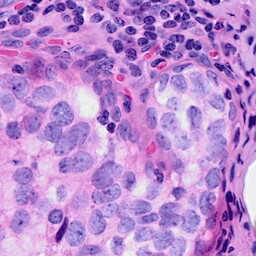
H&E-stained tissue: Breast